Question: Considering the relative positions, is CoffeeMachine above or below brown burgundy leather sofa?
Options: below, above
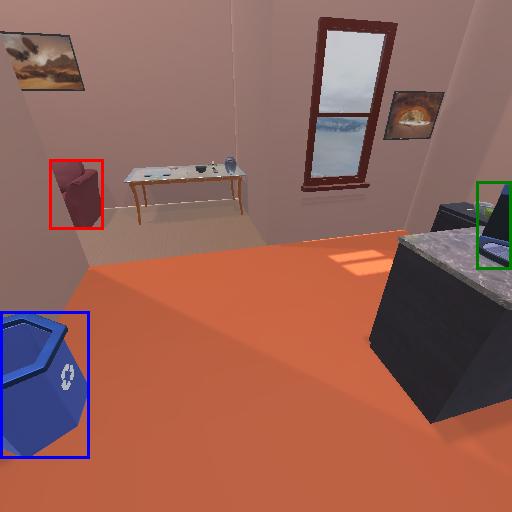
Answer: below